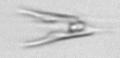
Label: Chrysochromulina_lanceolata